Question: How can I make a messagebox appear when I click on the question mark button? I tried some code from posts, but it doesn't work.
Questionmark:

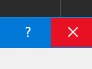
Answer: QMessageBox is a commonly used modal dialog to display some informational message and optionally ask the user to respond by clicking any one of the standard buttons on it. Each standard button has a predefined caption, a role and returns a predefined hexadecimal number.
Important methods and enumerations associated with QMessageBox class are given in the following table -
'''
S.No. Methods & Description
setIcon() Displays predefined icon corresponding to severity of the message
Question Question
Information Information
Warning Warning
Critical Critical
setText() Sets the text of the main message to be displayed
setInformativeText() Displays additional information
setDetailText() Dialog shows a Details button. This text appears on clicking it
setTitle() Displays the custom title of dialog
setStandardButtons() List of standard buttons to be displayed. Each button is associated with
QMessageBox.Ok 0x00000400
QMessageBox.Open 0x00002000
QMessageBox.Save 0x00000800
QMessageBox.Cancel 0x00400000
QMessageBox.Close 0x00200000
QMessageBox.Yes 0x00004000
QMessageBox.No 0x00010000
QMessageBox.Abort 0x00040000
QMessageBox.Retry 0x00080000
QMessageBox.Ignore 0x00100000
setDefaultButton() Sets the button as default. It emits the clicked signal if Enter is pressed
setEscapeButton() Sets the button to be treated as clicked if the escape key is pressed
'''
Straight from <URL>
'''
import sys
from PyQt4.QtGui import *
from PyQt4.QtCore import *
def window():
app = QApplication(sys.argv)
w = QWidget()
b = QPushButton(w)
b.setText("Show message!")
b.move(50,50)
b.clicked.connect(showdialog)
w.setWindowTitle("PyQt Dialog demo")
w.show()
sys.exit(app.exec_())
def showdialog():
msg = QMessageBox()
msg.setIcon(QMessageBox.Information)
msg.setText("This is a message box")
msg.setInformativeText("This is additional information")
msg.setWindowTitle("MessageBox demo")
msg.setDetailedText("The details are as follows:")
msg.setStandardButtons(QMessageBox.Ok |
QMessageBox.Cancel)
msg.buttonClicked.connect(msgbtn)
retval = msg.exec_()
print "value of pressed message box button:", retval
def msgbtn(i):
print "Button pressed is:",i.text()
if __name__ == '__main__':
window()
'''